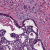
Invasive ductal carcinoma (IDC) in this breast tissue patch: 1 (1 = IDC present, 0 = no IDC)